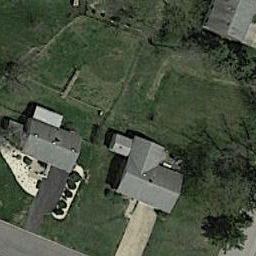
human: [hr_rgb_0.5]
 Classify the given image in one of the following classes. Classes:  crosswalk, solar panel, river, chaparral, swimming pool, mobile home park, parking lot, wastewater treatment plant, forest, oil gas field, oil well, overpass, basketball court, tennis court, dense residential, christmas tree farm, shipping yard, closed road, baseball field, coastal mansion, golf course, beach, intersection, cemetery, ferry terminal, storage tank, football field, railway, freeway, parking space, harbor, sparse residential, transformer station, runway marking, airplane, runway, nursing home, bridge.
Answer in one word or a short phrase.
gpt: sparse residential